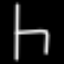
Label: chair